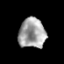
Tissue: prostate
Cell type: T cells
Senescence score: 0.3146
Nuclear area (px): 786
Mean DAPI intensity: 162.579